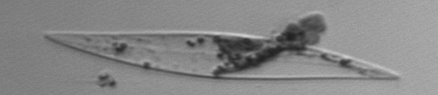
Label: Pleurosigma